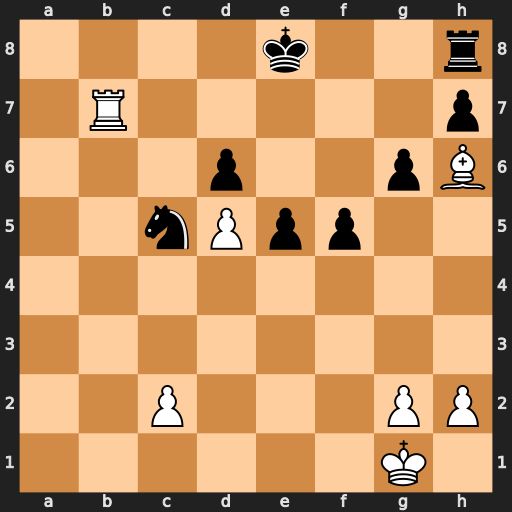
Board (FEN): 4k2r/1R5p/3p2pB/2nPpp2/8/8/2P3PP/6K1
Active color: w
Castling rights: k
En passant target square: -
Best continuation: Rb8+ Kf7 Rxh8